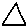
Label: triangle